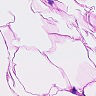
Metastatic tissue present: no